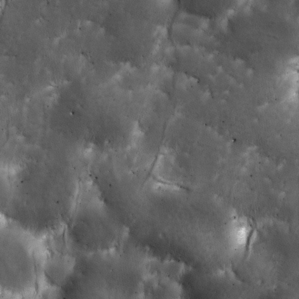
Label: non_frost